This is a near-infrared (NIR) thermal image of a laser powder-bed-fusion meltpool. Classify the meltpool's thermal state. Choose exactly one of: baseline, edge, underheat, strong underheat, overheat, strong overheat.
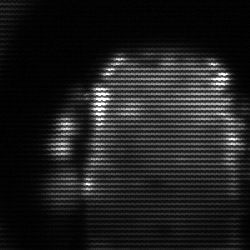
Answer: baseline